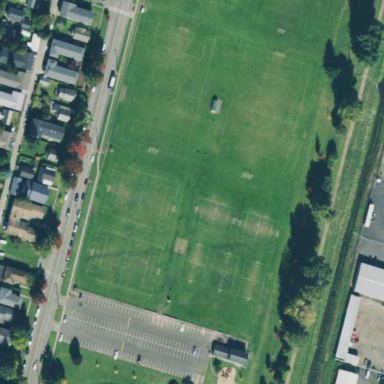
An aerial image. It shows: Soccer pitch for outdoor sports and leisure activities.